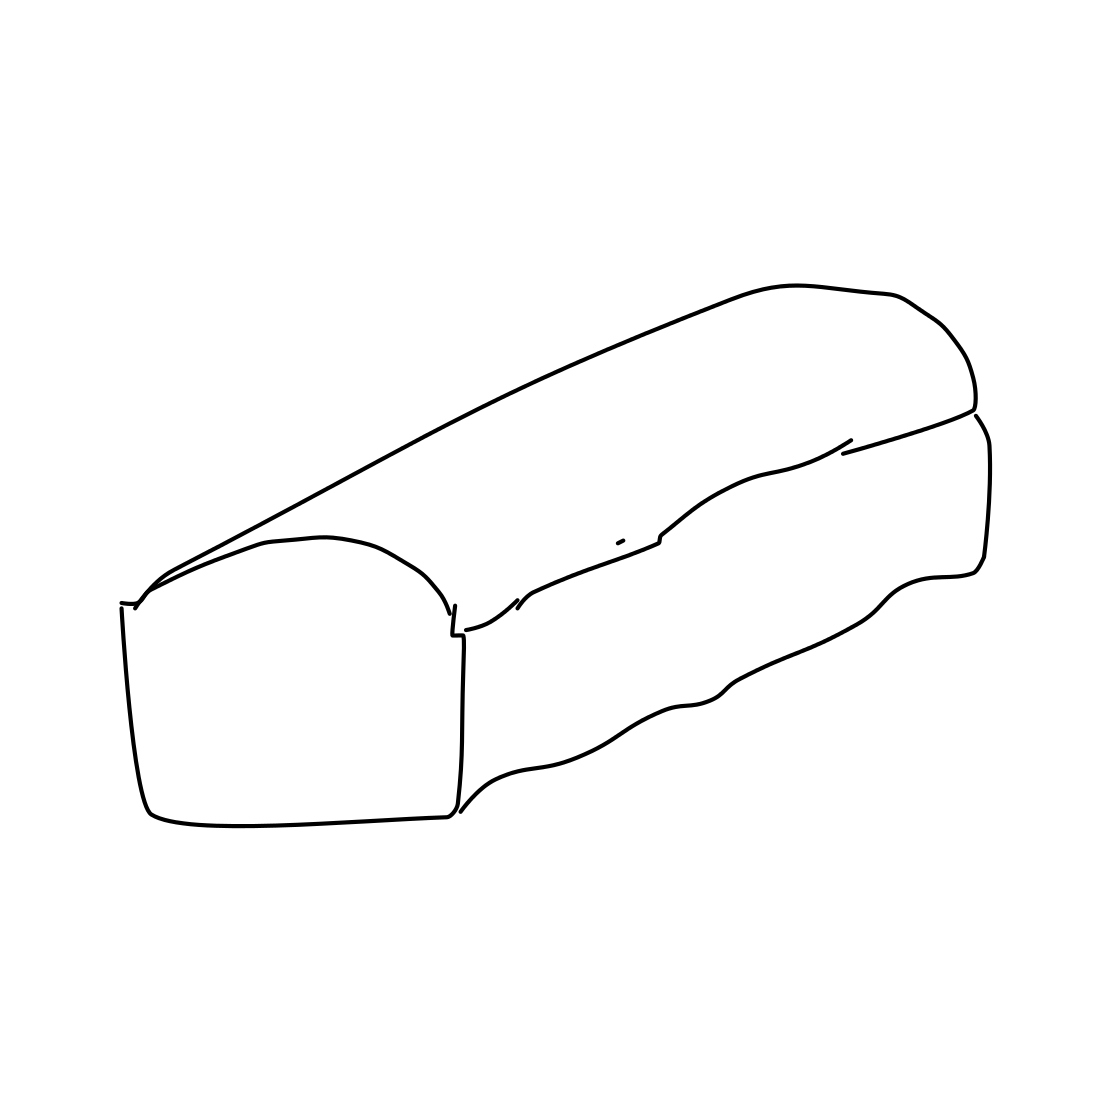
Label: bread